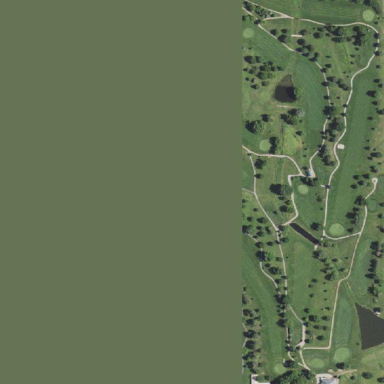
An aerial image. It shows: Golf course surrounded by greenery.